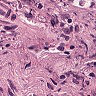
Metastatic tissue present: yes